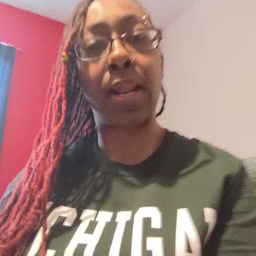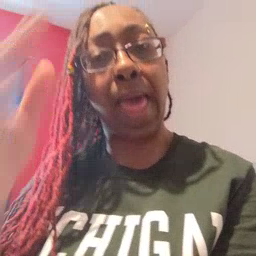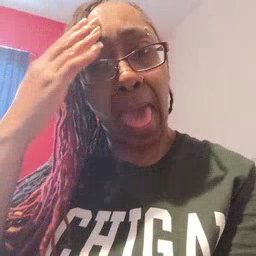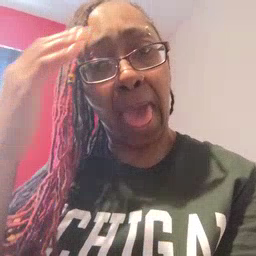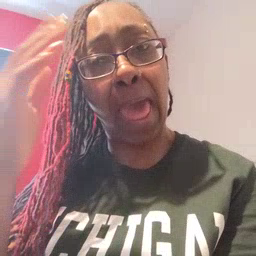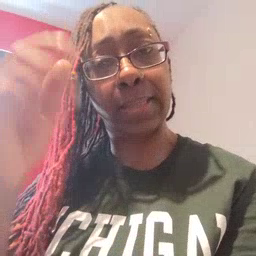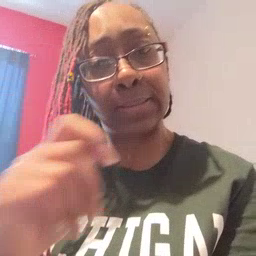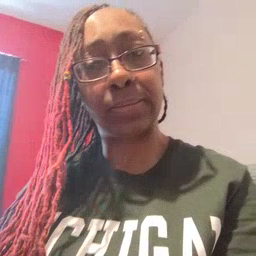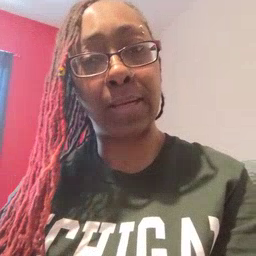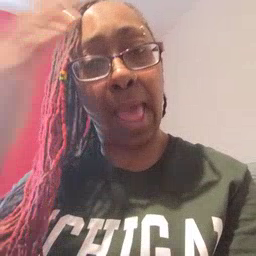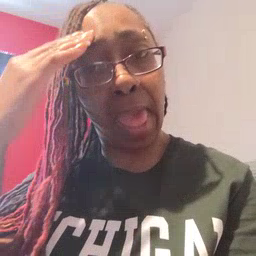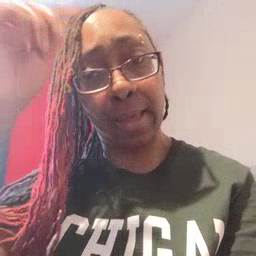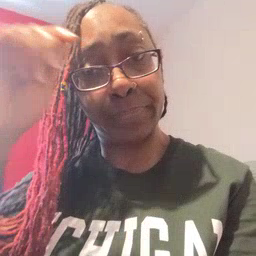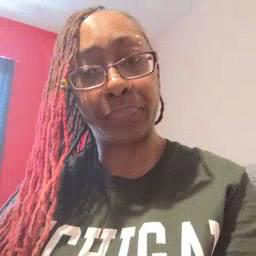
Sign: hat